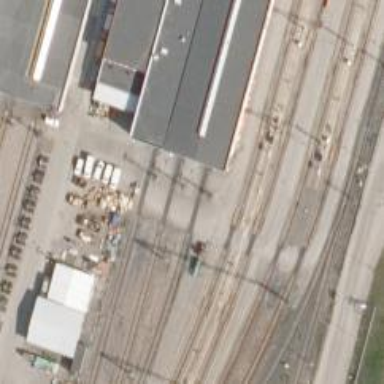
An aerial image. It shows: Railway yard with electrified contact lines.